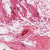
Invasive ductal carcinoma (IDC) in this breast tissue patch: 0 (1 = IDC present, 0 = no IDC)